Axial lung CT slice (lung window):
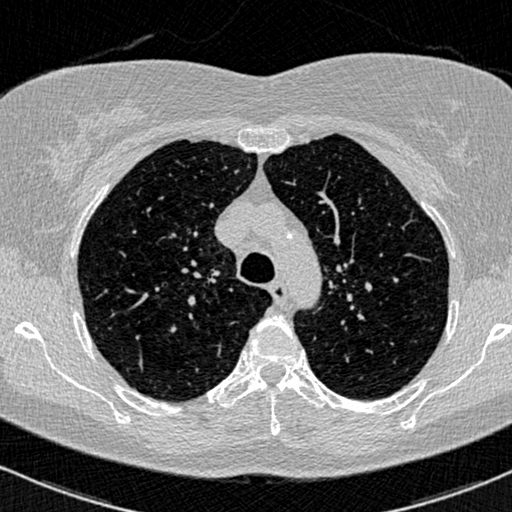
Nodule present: no